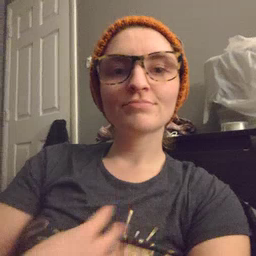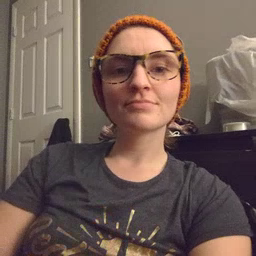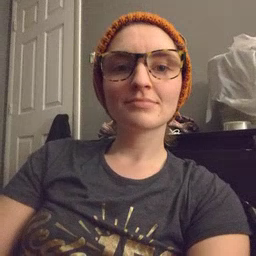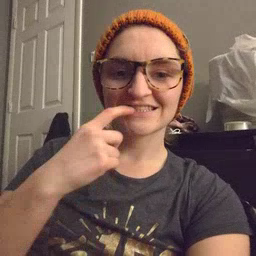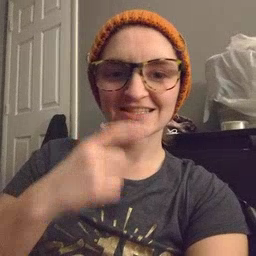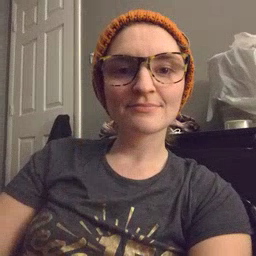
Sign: tooth